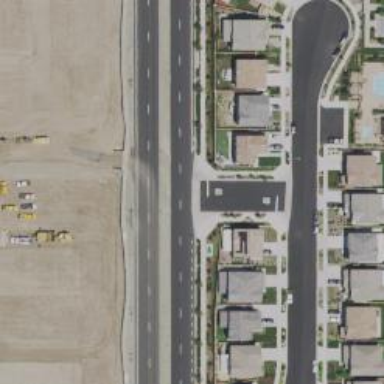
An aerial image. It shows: Secondary road with asphalt surface.